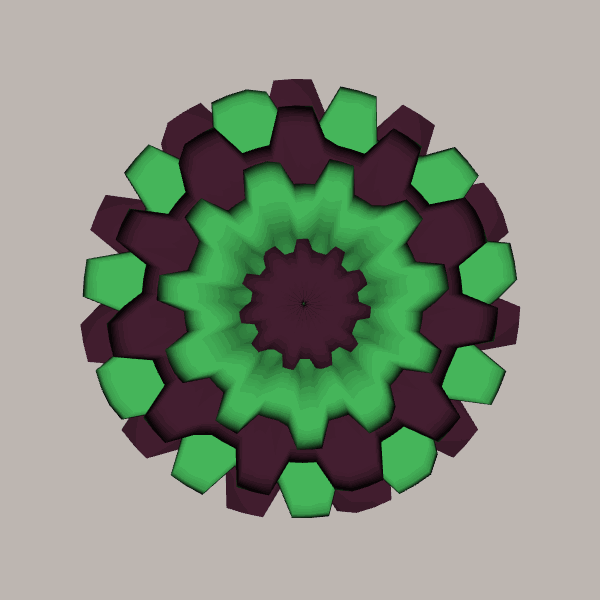
Background: light